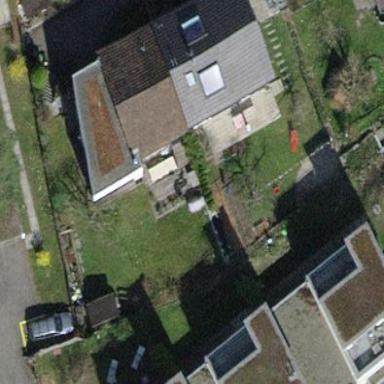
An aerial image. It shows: Detached building.